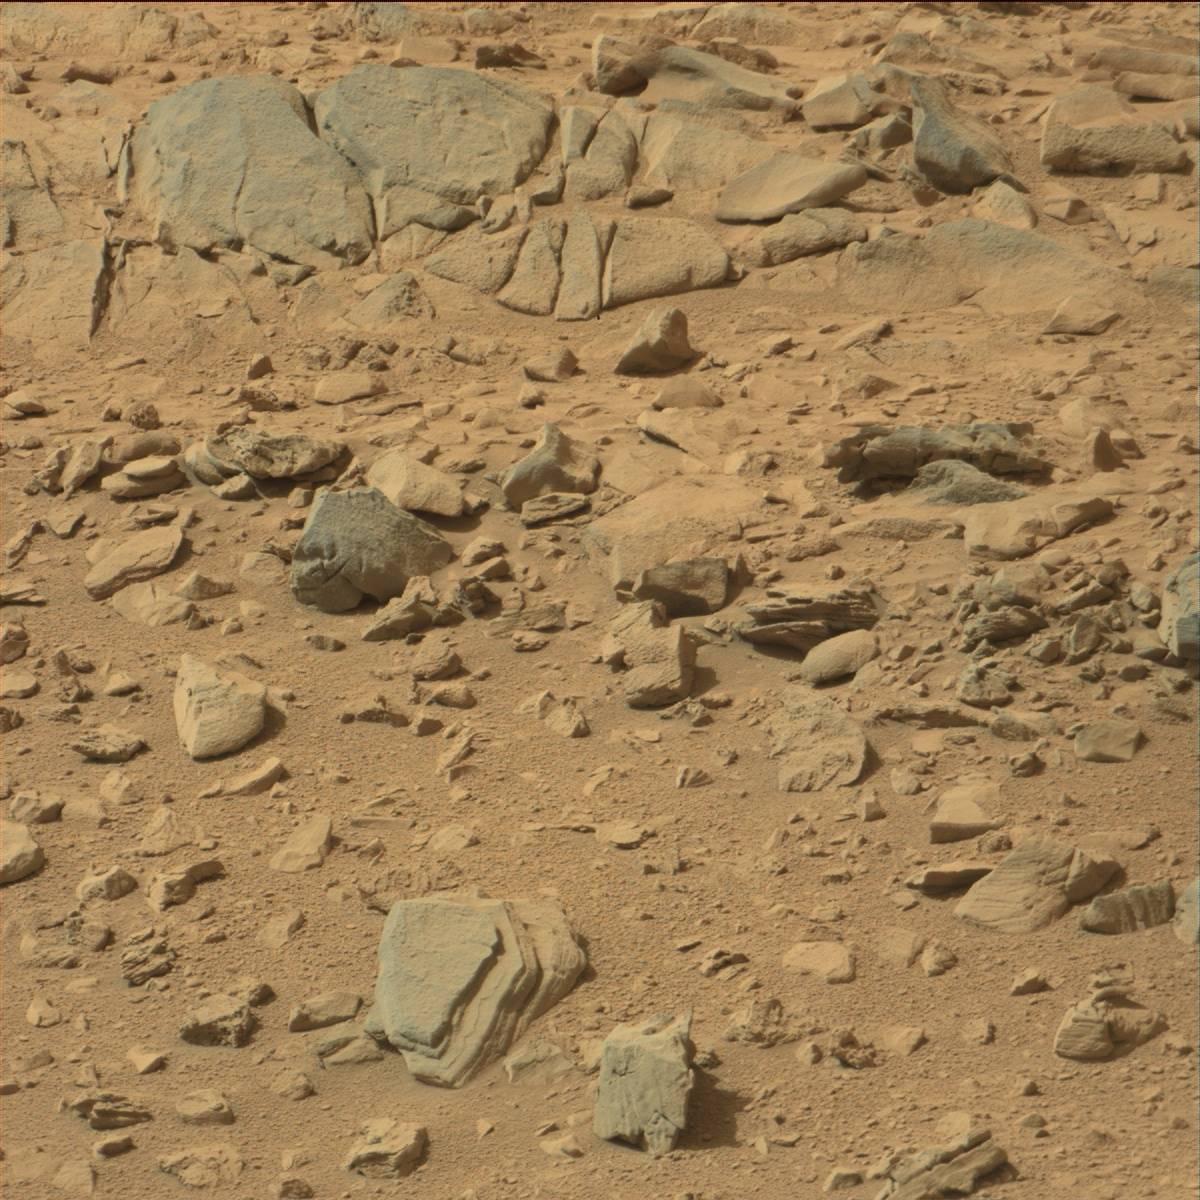
Terrain classes present: Bedrock, Rock, Sand / Soil